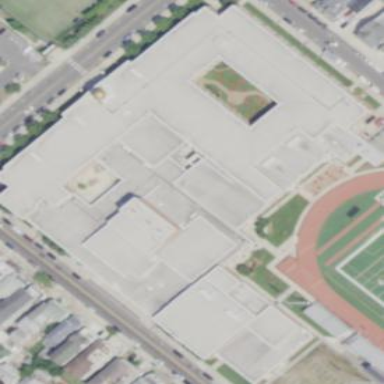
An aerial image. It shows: School building.